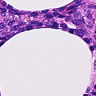
Metastatic tissue present: no